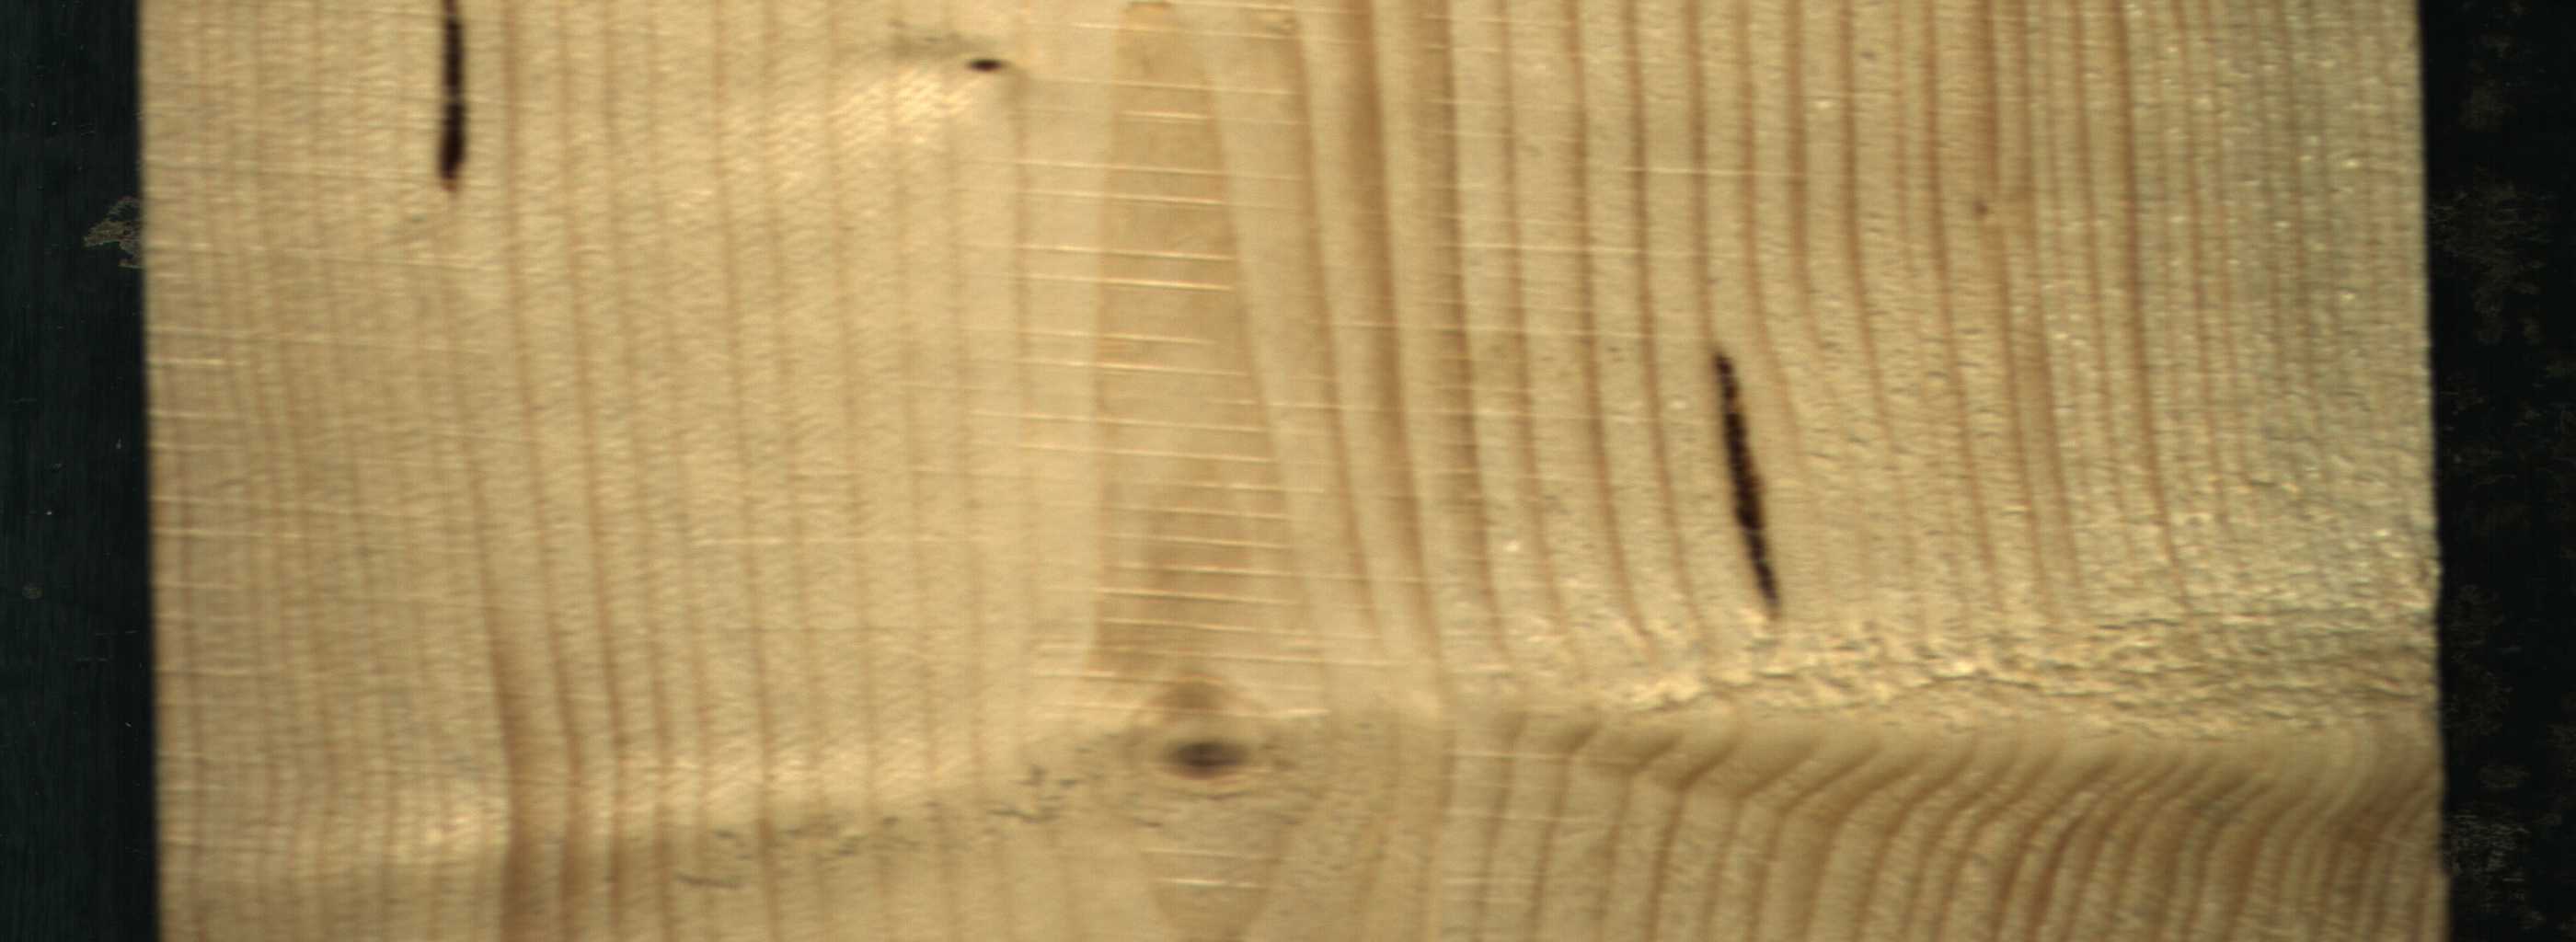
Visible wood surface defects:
resin
resin
Live_Knot
Live_Knot